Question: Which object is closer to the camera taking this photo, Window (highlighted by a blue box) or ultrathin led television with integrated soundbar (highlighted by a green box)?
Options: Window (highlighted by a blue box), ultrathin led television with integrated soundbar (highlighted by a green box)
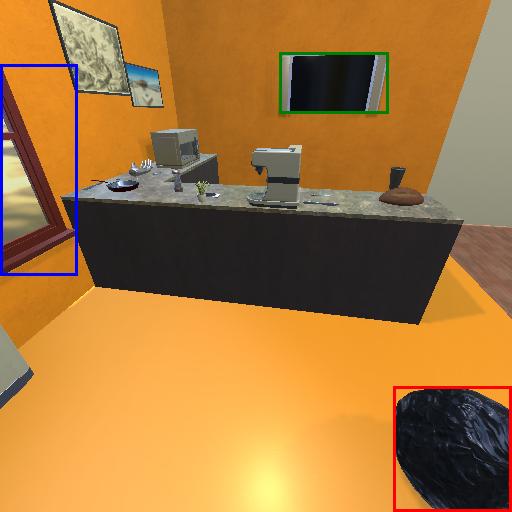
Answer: Window (highlighted by a blue box)